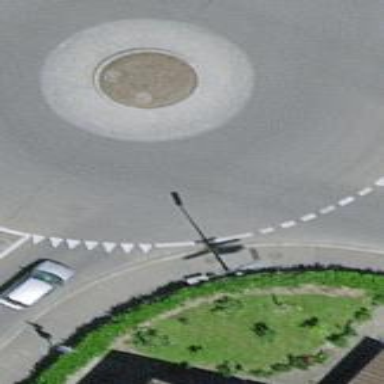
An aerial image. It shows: Roundabout at tertiary road junction.